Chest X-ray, PA view. Patient: 47 years old, sex F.
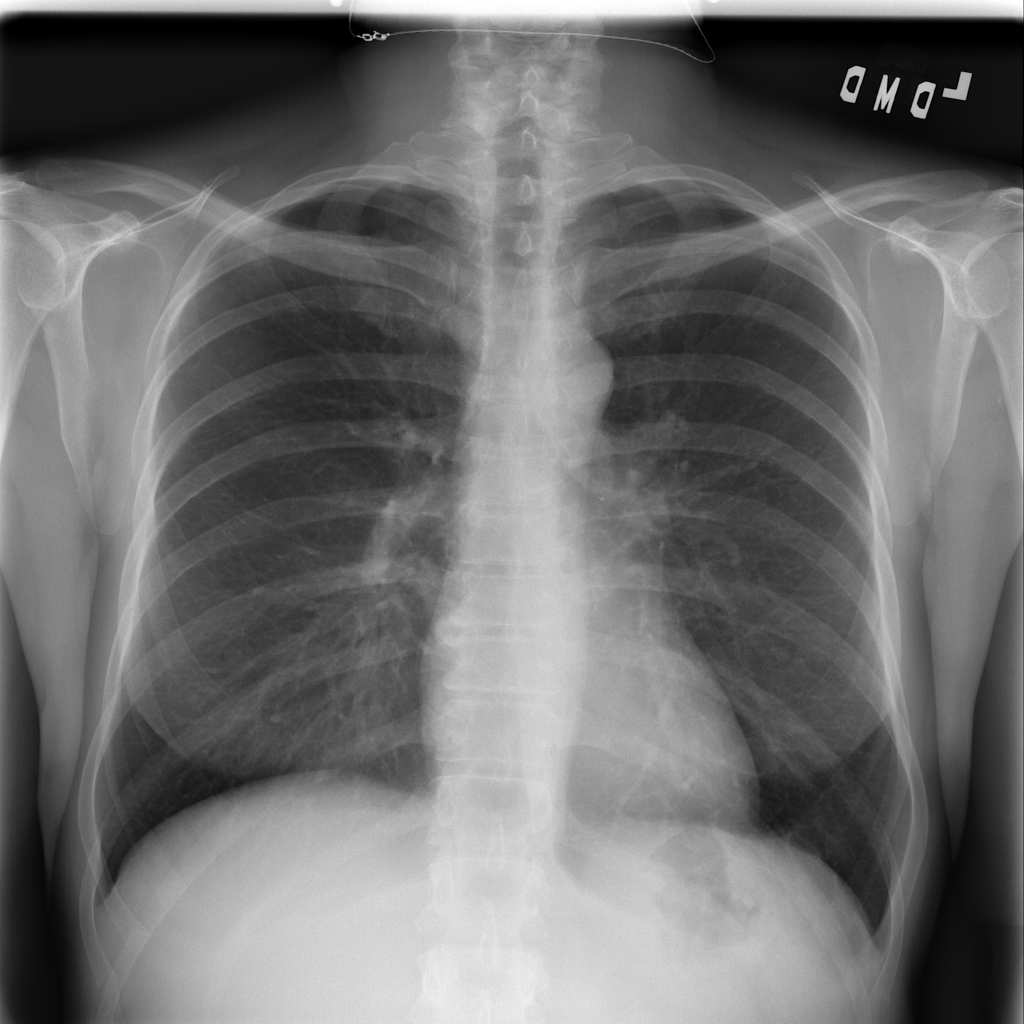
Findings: No Finding